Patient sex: F
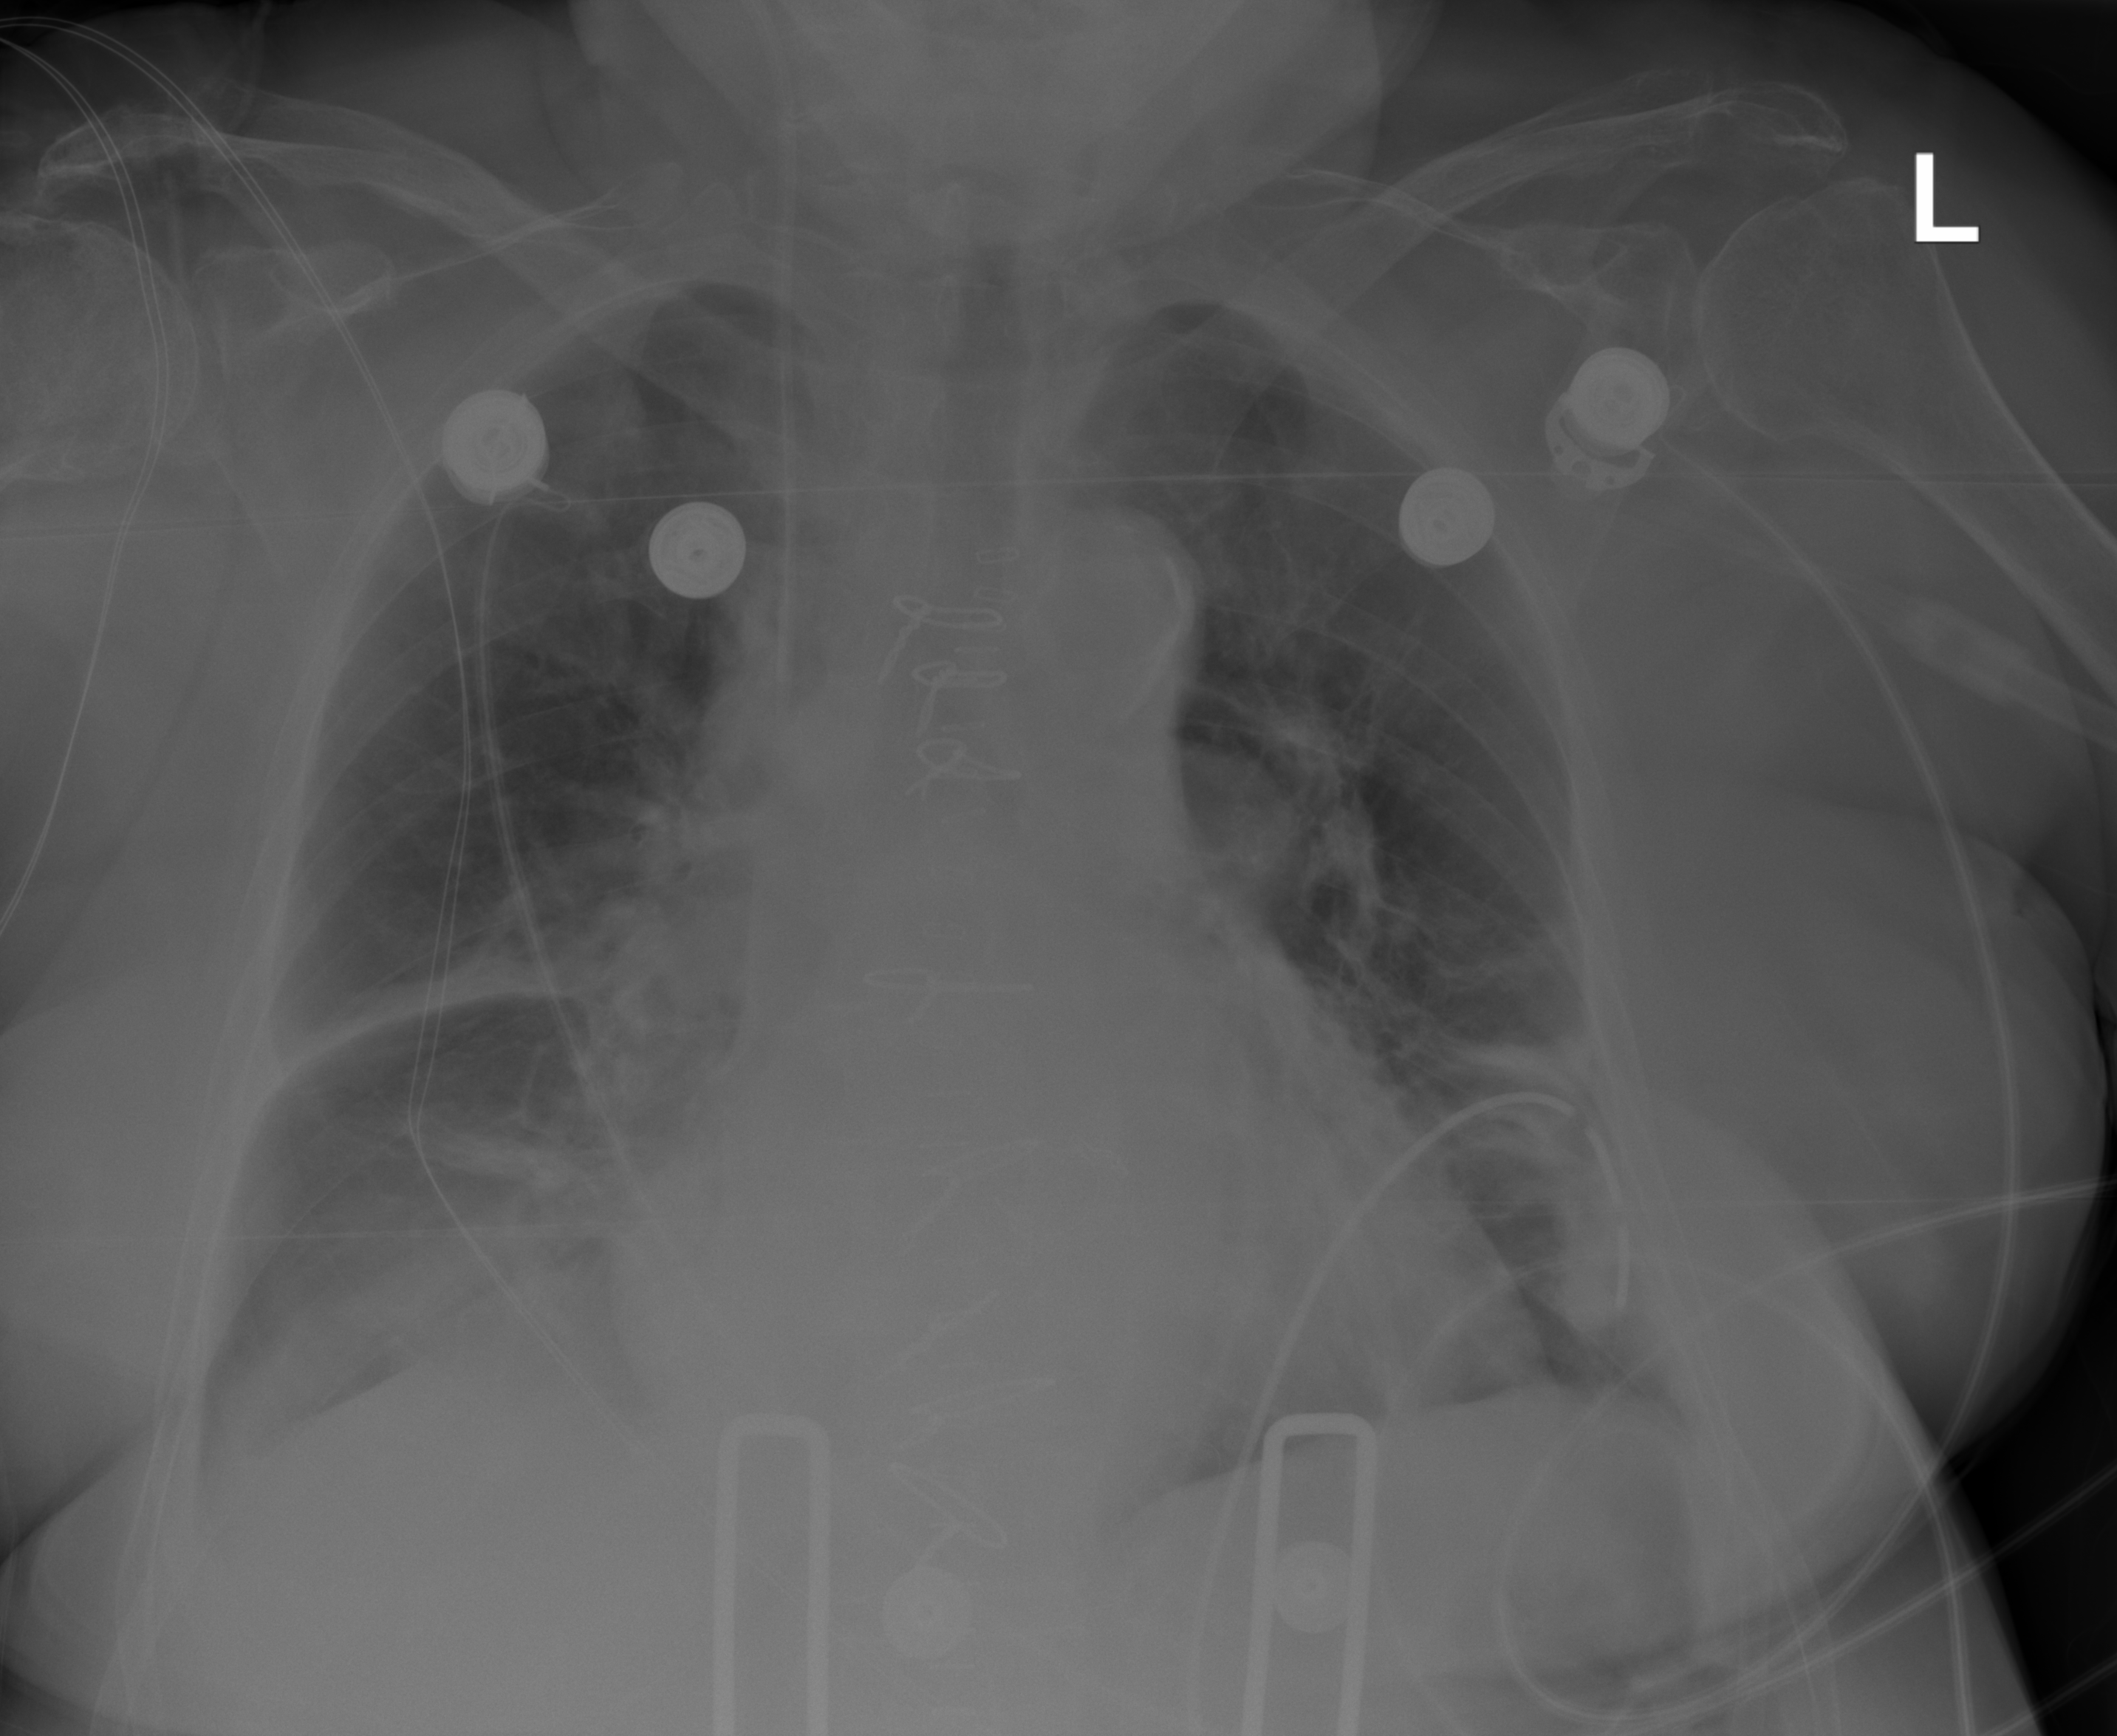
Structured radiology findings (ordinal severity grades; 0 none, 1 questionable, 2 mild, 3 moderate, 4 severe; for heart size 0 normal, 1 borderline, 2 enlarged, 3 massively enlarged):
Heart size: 2
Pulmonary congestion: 2
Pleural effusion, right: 2
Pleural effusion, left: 0
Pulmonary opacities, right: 0
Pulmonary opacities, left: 0
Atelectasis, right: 3
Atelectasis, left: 3